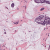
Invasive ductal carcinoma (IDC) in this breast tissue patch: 1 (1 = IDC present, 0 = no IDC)